Question: I have a saga data class with one property marked by Unique attribute. However, this didn't prevent NServiceBus from creating several sagas with identical values in this field.
Here is my data class:
'''
public class ModuleAliveSagaData : ContainSagaData
{
[Unique]
public string ModuleId { get; set; }
public string Endpoint { get; set; }
public string Module { get; set; }
public DateTime LastCheck { get; set; }
public bool Warning { get; set; }
public bool Error { get; set; }
}
'''
Here is the mapping:
'''
public override void ConfigureHowToFindSaga()
{
ConfigureMapping<ModuleAliveMessage>(m => m.Id).ToSaga(s => s.ModuleId);
}
'''
Here is how data gets its values:
'''
public void Handle(ModuleStartedMessage message)
{
Log.InfoFormat("Module {0} started on {1} at {2}", message.ModuleName, message.Endpoint, message.Timestamp);
Data.ModuleId = message.Id;
Data.Endpoint = message.Endpoint;
Data.Module = message.ModuleName;
Data.LastCheck = DateTime.Now;
Data.Warning = false;
Bus.SendLocal(new SendNotification
{
Subject = string.Format("Module {0} is online at {1}", Data.Module, Data.Endpoint)
});
RequestTimeout<ModuleCheckTimeout>(TimeSpan.FromMinutes(5));
Bus.Publish(new ModuleActivated
{
Endpoint = message.Endpoint,
Module = message.ModuleName
});
}
'''
And here is what I see in the saga persistence table (Azure table storage):
Does it suppose to work like this or may be I am missing something?

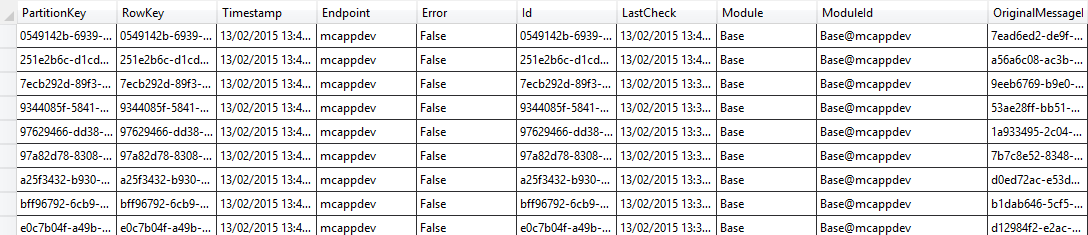
Answer: Yves wrote this in comments, basically it is the proper answer:
Azure storage cannot check for uniquess besides the partitionkey/rowkey pair, so that attribute is ignored. If you need uniqueness you will have to consider another storage techology. PS: this is a known limitation of the underlying storage: <URL>